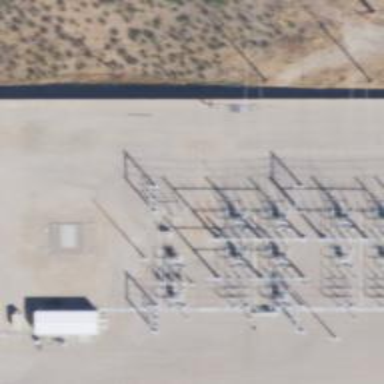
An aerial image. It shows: Switch for power supply.